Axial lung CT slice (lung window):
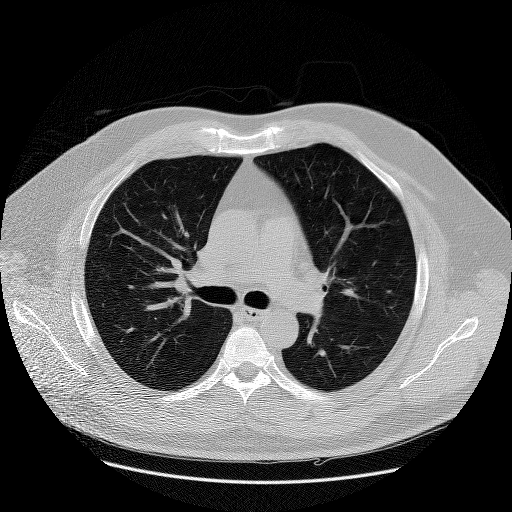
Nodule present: no